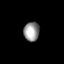
Tissue: lung
Cell type: Epithelial cells
Senescence score: 0.2152
Nuclear area (px): 295
Mean DAPI intensity: 150.508